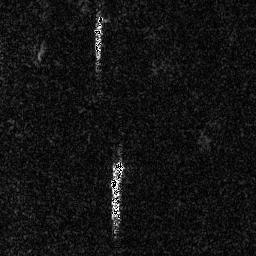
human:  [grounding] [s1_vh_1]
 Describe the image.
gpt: In the satellite image, there is  <ref>1 medium ship </ref> <box>[[41, 61, 48, 74, 0]]</box> located at center,  <ref>1 small ship </ref> <box>[[35, 7, 39, 23, 0]]</box> located at top.